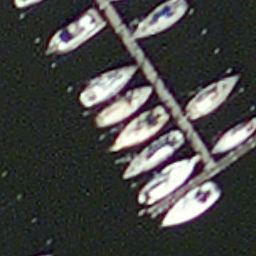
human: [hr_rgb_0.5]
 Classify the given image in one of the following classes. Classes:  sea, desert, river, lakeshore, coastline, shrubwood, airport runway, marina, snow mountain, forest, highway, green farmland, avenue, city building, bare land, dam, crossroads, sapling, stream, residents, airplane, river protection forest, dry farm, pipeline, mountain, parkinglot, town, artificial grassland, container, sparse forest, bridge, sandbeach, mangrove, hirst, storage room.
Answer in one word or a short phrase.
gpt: marina